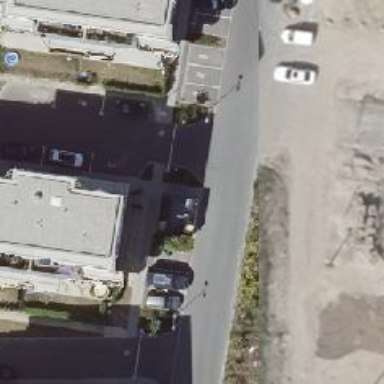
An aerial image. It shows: Sidewalk along the footway.